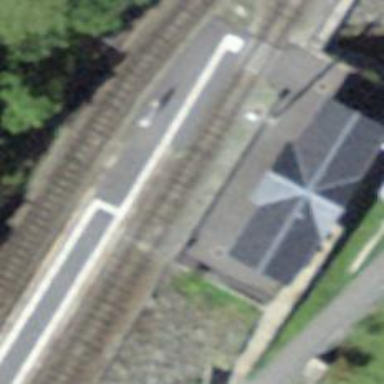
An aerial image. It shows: Crossing for the railway.